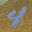
Label: 4